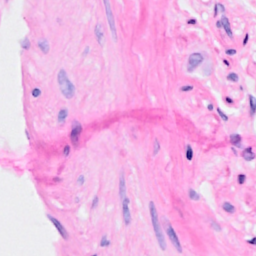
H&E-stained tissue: Breast